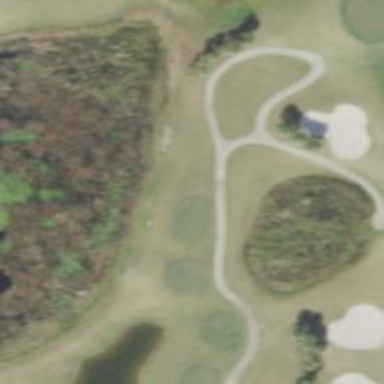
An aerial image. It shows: Path designated for golf carts.